Question: I have an MS Teams "Tab" application. It allows creating a Team tab as well as Personal Tabs. Teams has a feature of the "Pop out tab" button, which opens a clon on my app in the pop-up:

Is there a way how can I detect opening the "pop out"? For example, a user opened a file for editing in the tab and I don't want to allow him to edit it from the tab and pop-up simultaneously.
Also, is it possible to pass context/app state to the newly opened pop-out?
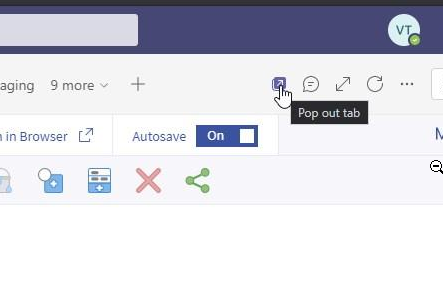
Answer: Currently it is not possible to detect pop-out was opened in teams and it is by design.
Microsoft will always focus on customer's feedback and experience, some new features would be added to the services based on customers' feedback in the future, we also recommend you give your new idea in Teams UserVoice <URL>.